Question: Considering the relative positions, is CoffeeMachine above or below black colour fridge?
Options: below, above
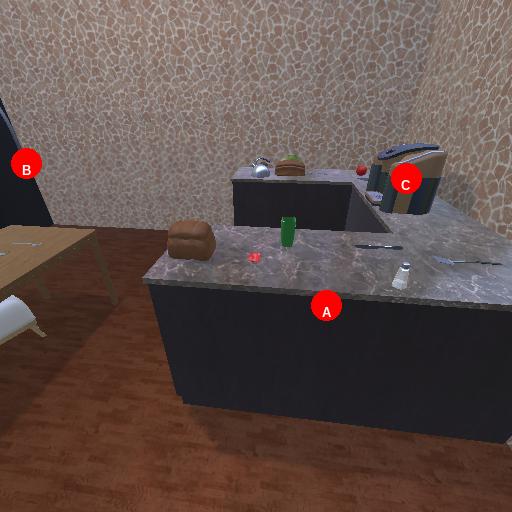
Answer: below